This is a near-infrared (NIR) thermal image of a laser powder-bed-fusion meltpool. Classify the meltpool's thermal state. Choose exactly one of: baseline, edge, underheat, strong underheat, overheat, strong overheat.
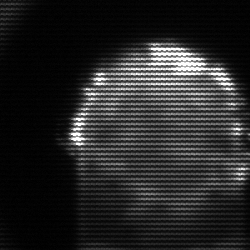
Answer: baseline